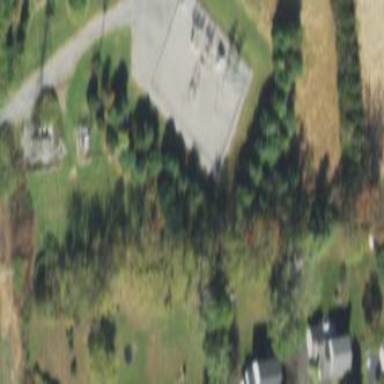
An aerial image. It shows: Power substation.